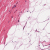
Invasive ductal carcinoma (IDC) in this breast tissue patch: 0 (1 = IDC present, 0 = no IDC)